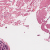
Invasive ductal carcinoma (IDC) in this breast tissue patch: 0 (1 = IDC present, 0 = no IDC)